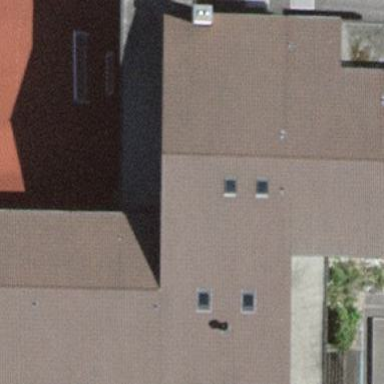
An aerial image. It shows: School building.